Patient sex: M
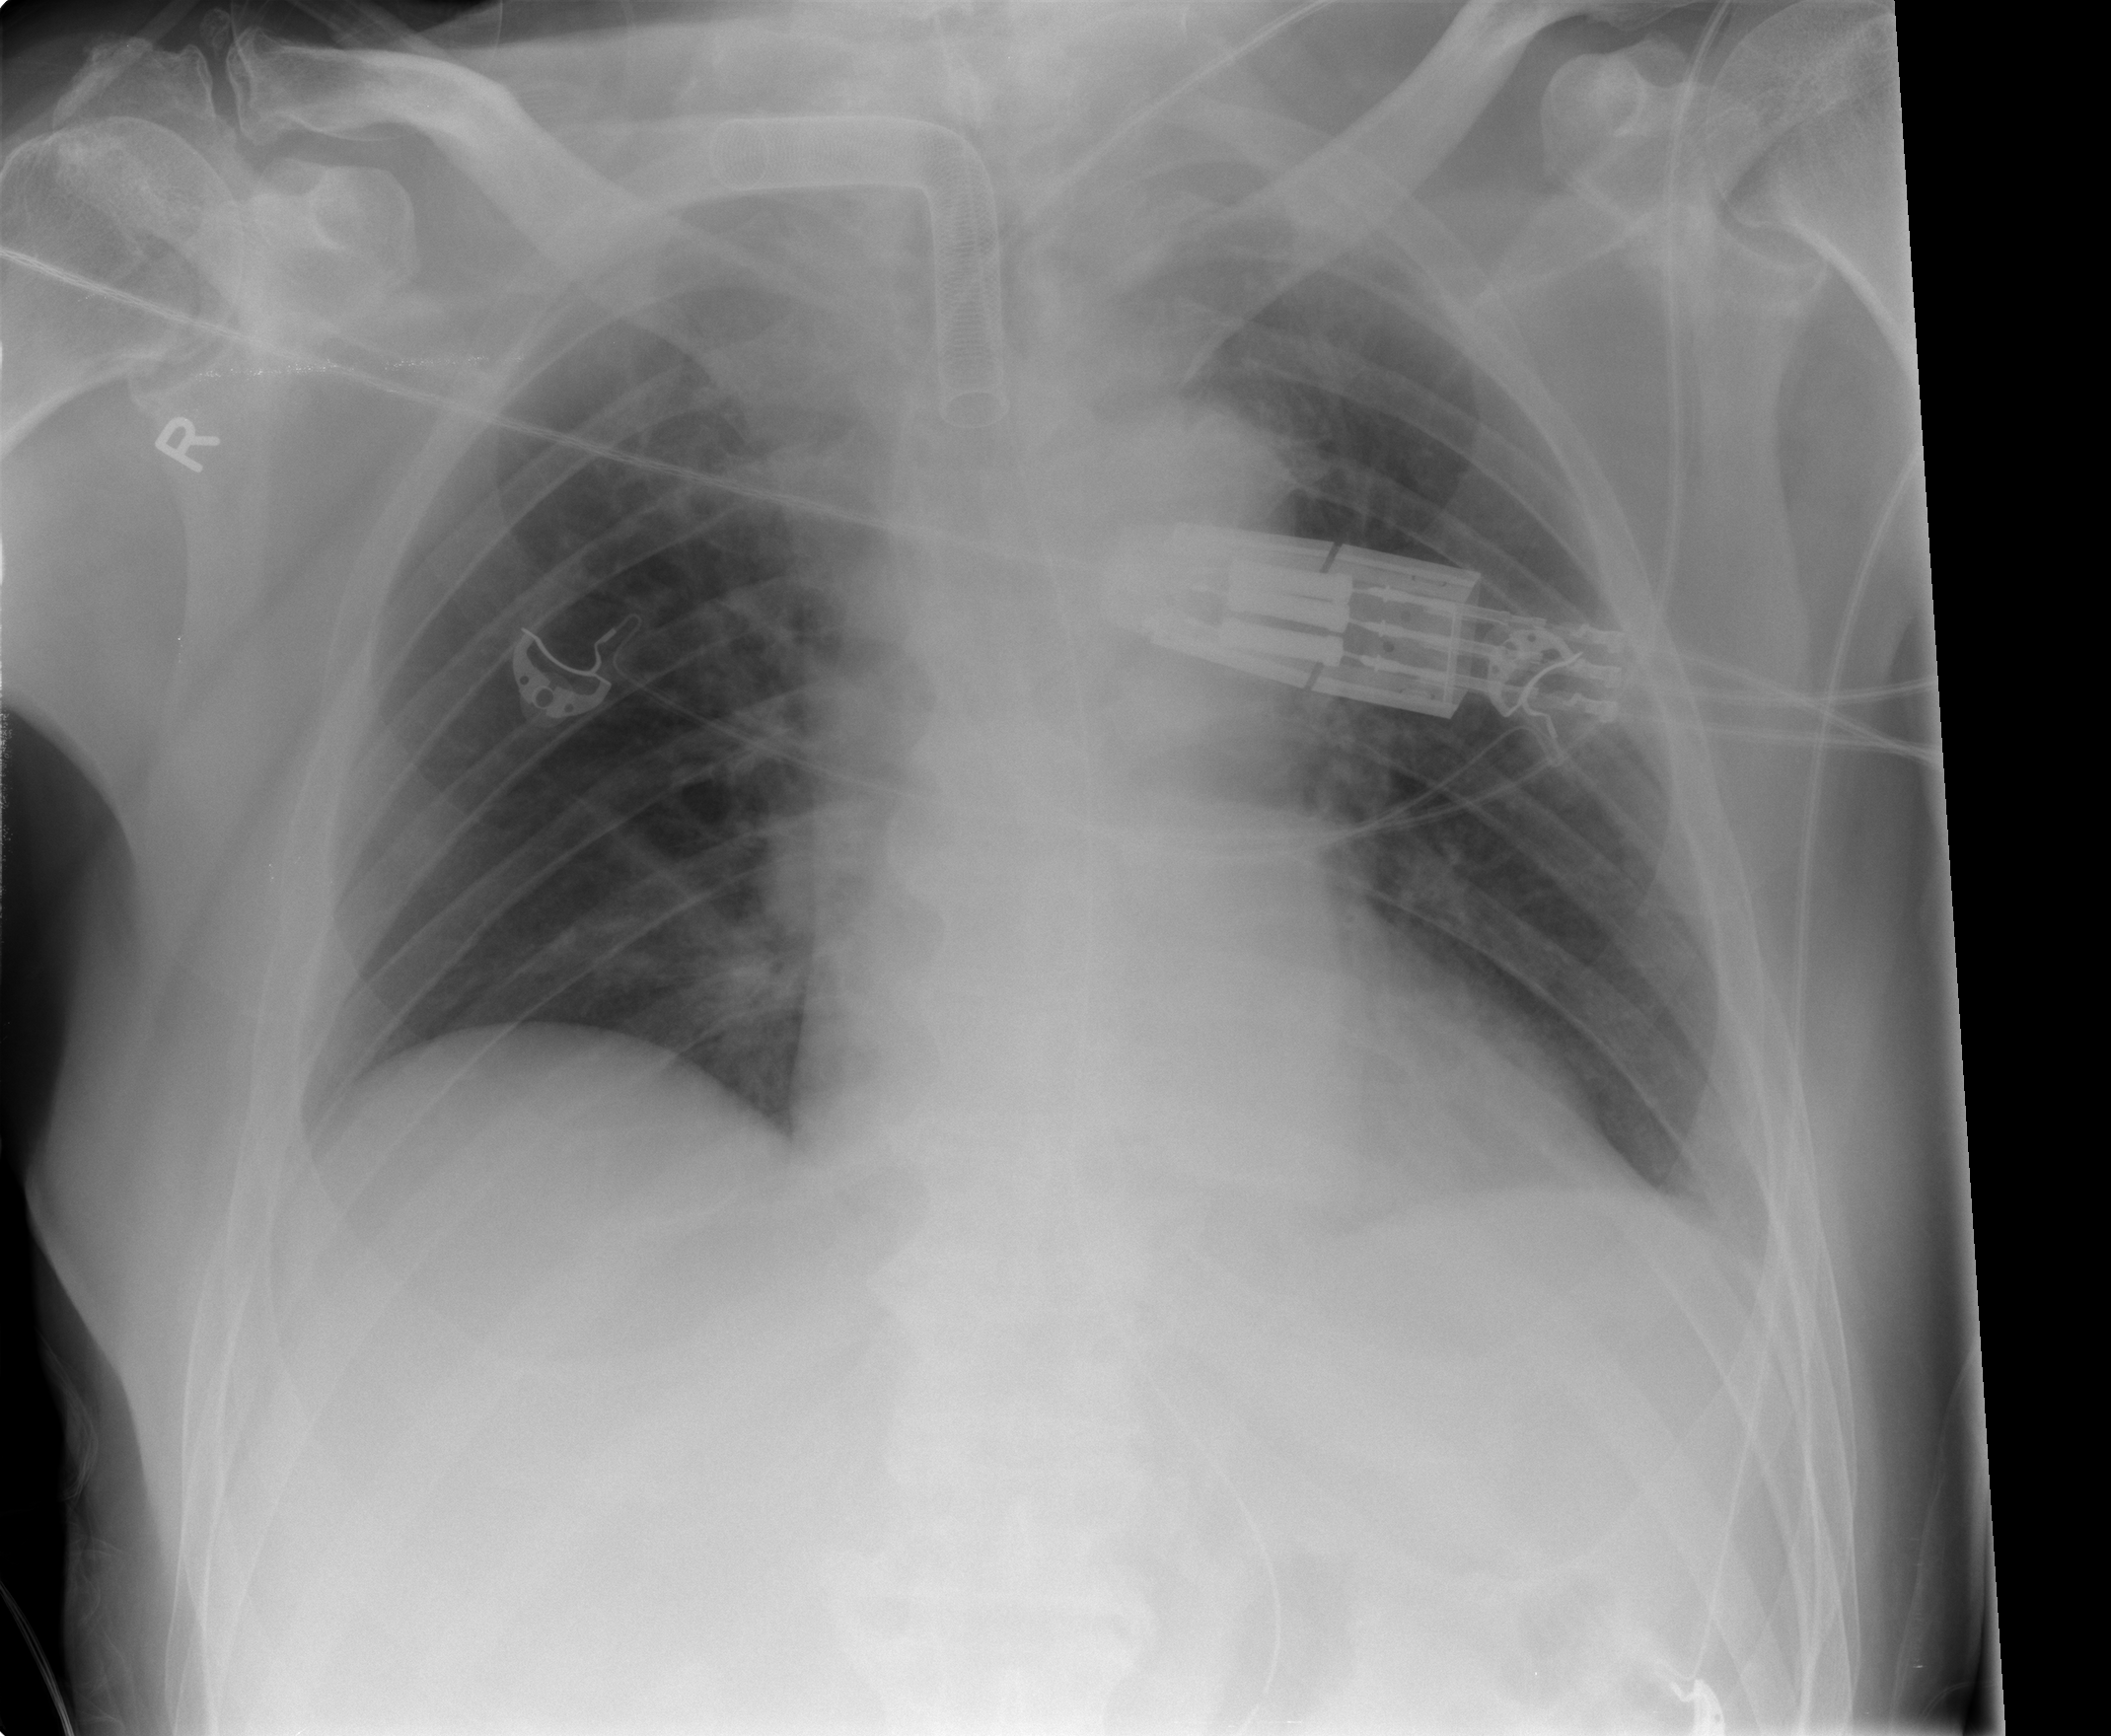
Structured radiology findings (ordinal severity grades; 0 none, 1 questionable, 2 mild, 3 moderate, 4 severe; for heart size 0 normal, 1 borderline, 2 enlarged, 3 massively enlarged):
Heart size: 0
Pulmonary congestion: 1
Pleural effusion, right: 0
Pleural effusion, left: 1
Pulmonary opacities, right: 0
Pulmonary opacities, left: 0
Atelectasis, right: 0
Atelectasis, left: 2